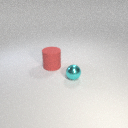
large red rubber cylinder to the left of small cyan metal sphere